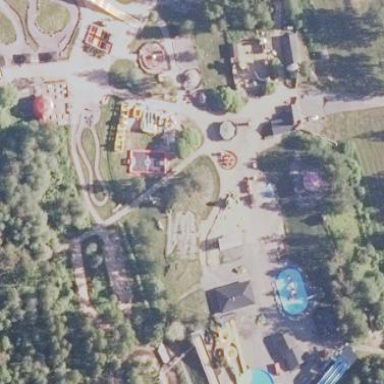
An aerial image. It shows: Water park.